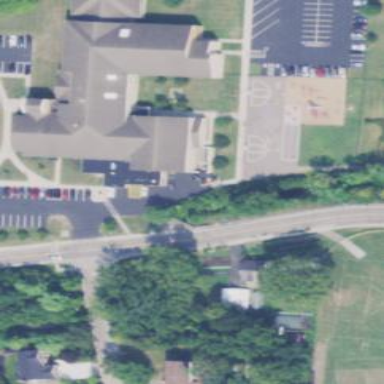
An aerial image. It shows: School building.